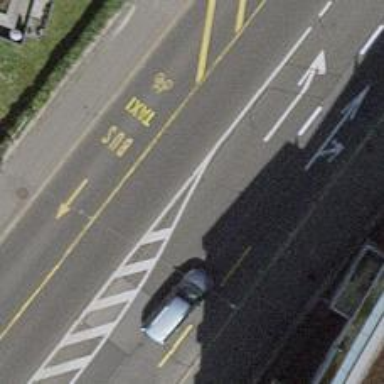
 there is bus lane with shared bus and cycle lane."